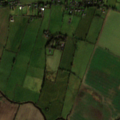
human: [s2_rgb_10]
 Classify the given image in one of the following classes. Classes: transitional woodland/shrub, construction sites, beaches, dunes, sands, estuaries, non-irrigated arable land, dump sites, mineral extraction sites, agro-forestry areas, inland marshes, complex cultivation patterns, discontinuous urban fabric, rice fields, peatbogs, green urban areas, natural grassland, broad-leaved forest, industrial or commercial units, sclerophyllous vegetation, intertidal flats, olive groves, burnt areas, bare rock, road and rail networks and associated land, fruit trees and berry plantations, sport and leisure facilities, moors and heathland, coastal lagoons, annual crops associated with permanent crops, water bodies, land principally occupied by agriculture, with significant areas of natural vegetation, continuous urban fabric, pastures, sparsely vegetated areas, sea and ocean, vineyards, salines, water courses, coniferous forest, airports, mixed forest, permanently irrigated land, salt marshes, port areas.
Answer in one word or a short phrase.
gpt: non-irrigated arable land, pastures